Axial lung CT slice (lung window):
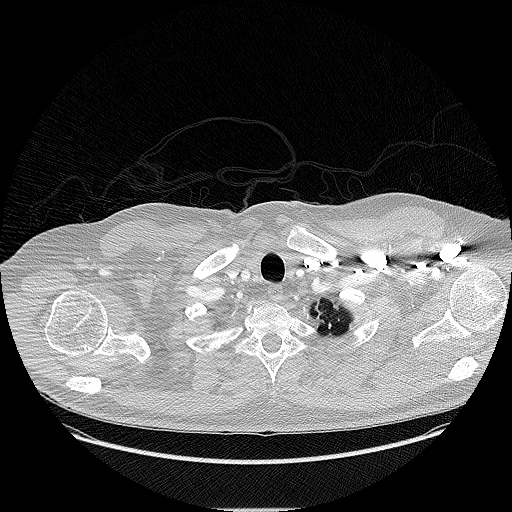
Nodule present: no